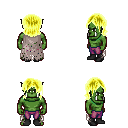
a pixel art fantasy rpg character, male body template, orc, green skin, gray tattered cape, magenta pants, gold long bangs hairstyle, black shoes, four views (front, back, left, right), 2x2 character sprite sheet, small pixel art, hard edges, no anti-aliasing